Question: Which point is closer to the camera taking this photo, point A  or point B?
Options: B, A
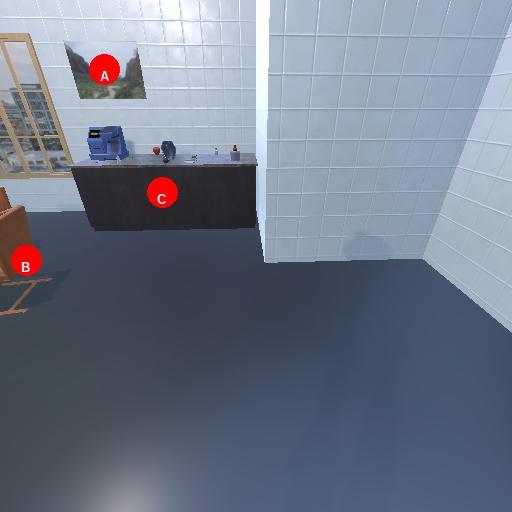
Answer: B